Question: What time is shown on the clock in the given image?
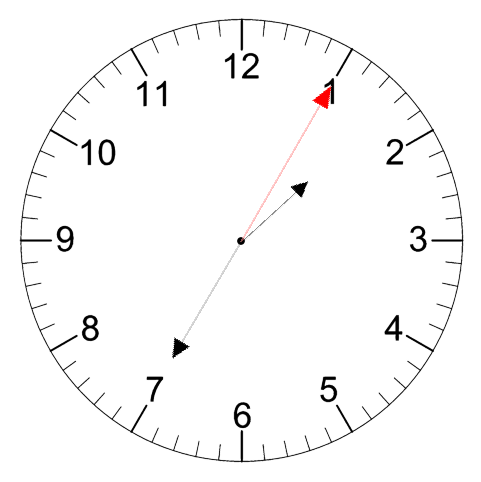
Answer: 01:35:05